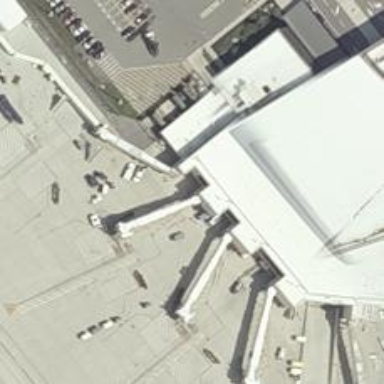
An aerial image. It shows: Airport gate.